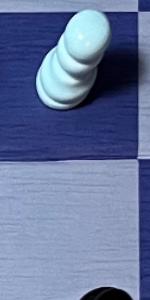
Label: Empty